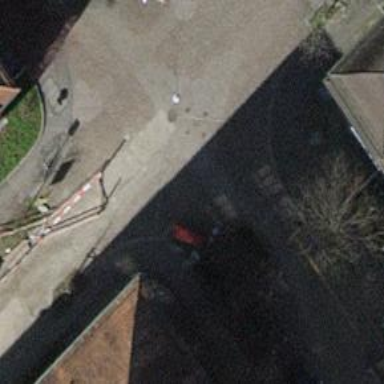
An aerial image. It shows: Red bench.